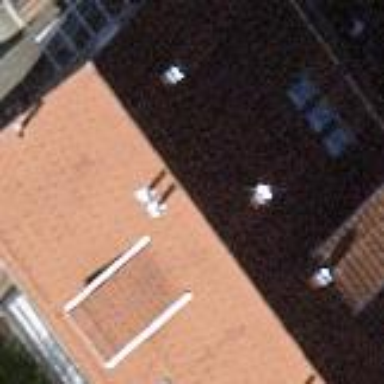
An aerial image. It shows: Terrace building.